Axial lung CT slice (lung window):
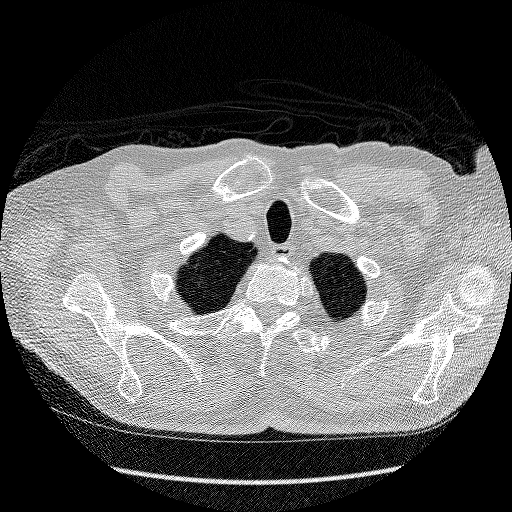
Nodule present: no